Question: I have a tabbed activity with a hamburger menu. When I open the hamburger menu, the tabs disappear. Although the content doesn't vanish, the disappearance of tabs results in a frustrating experience for the user. I have posted code snippets below and will give additional code if needed. Please help me.
'''
import android.content.Intent;
import android.os.Bundle;
import android.support.v4.app.FragmentPagerAdapter;
import android.support.v4.app.FragmentTransaction;
import android.support.v4.view.ViewPager;
import android.support.v4.widget.DrawerLayout;
import android.support.v7.app.ActionBar;
import android.support.v7.app.ActionBarActivity;
import android.view.Menu;
import android.view.MenuItem;
import com.sample.R;
public class TabbedActivity extends ActionBarActivity implements ActionBar.TabListener,
NavigationDrawerFragment.NavigationDrawerCallbacks {
SectionsPagerAdapter mSectionsPagerAdapter;
ViewPager mViewPager;
private NavigationDrawerFragment mNavigationDrawerFragment;
private CharSequence mTitle;
private String[] tabs = {"Occasions", "Categories"};
@Override
protected void onCreate(Bundle savedInstanceState) {
super.onCreate(savedInstanceState);
setContentView(R.layout.activity_tabbed);
final ActionBar actionBar = getSupportActionBar();
actionBar.setNavigationMode(ActionBar.NAVIGATION_MODE_TABS);
mNavigationDrawerFragment = (NavigationDrawerFragment) getSupportFragmentManager()
.findFragmentById(R.id.navigation_drawer);
mTitle = getTitle();
mNavigationDrawerFragment.setUp(
R.id.navigation_drawer,
(DrawerLayout) findViewById(R.id.drawer_layout));
mSectionsPagerAdapter = new SectionsPagerAdapter(getSupportFragmentManager());
mViewPager = (ViewPager) findViewById(R.id.pager);
mViewPager.setAdapter(mSectionsPagerAdapter);
mViewPager.setOnPageChangeListener(new ViewPager.OnPageChangeListener() {
@Override
public void onPageScrolled(int position, float positionOffset, int positionOffsetPixels) {
actionBar.setSelectedNavigationItem(position);
}
@Override
public void onPageSelected(int position) {
}
@Override
public void onPageScrollStateChanged(int state) {
}
});
for (String tabName : tabs) {
actionBar.addTab(actionBar.newTab().setText(tabName).setTabListener(this));
}
}
@Override
public void onNavigationDrawerItemSelected(int position) {
}
public void restoreActionBar() {
ActionBar actionBar = getSupportActionBar();
actionBar.setNavigationMode(ActionBar.NAVIGATION_MODE_TABS);
actionBar.setDisplayShowTitleEnabled(true);
actionBar.setTitle(mTitle);
}
@Override
public boolean onCreateOptionsMenu(Menu menu) {
if (!mNavigationDrawerFragment.isDrawerOpen()) {
getMenuInflater().inflate(R.menu.menu_home, menu);
restoreActionBar();
return true;
}
return super.onCreateOptionsMenu(menu);
}
@Override
public boolean onOptionsItemSelected(MenuItem item) {
int id = item.getItemId();
if (id == R.id.actionSearch) {
startActivity(new Intent(this, SearchActivity.class));
}
return super.onOptionsItemSelected(item);
}
@Override
public void onTabSelected(ActionBar.Tab tab, FragmentTransaction fragmentTransaction) {
mViewPager.setCurrentItem(tab.getPosition());
}
@Override
public void onTabUnselected(ActionBar.Tab tab, FragmentTransaction fragmentTransaction) {
}
@Override
public void onTabReselected(ActionBar.Tab tab, FragmentTransaction fragmentTransaction) {
}
}
'''
'''
<android.support.v4.widget.DrawerLayout
android:id="@+id/drawer_layout"
xmlns:android="http://schemas.android.com/apk/res/android"
xmlns:tools="http://schemas.android.com/tools"
android:layout_width="match_parent"
android:layout_height="match_parent"
tools:context=".view.TabbedActivity">
<android.support.v4.view.ViewPager
android:id="@+id/pager"
android:layout_width="match_parent"
android:layout_height="match_parent"/>
<fragment
android:id="@+id/navigation_drawer"
android:name=".view.NavigationDrawerFragment"
android:layout_width="@dimen/navigationDrawerWidth"
android:layout_height="match_parent"
android:layout_gravity="start"
tools:layout="@layout/fragment_navigation_drawer"/>
</android.support.v4.widget.DrawerLayout>
'''

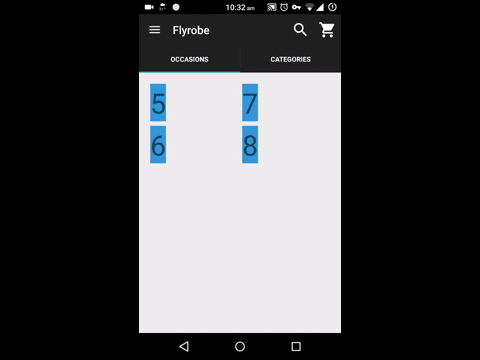
Answer: Referring this: <URL>
> I got the same issue and the answer I got from Roman Nurik (Android team) is that the Navigation Drawer should not be used with the Action Bar tabs.